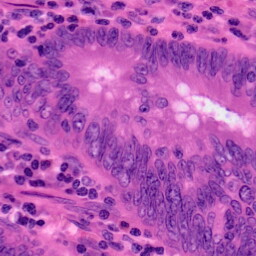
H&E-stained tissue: Colon